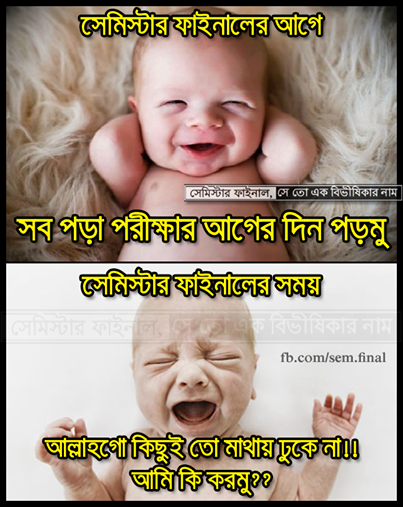
Caption: সেমিস্টার ফাইনালের আগে সব পড়া পরীক্ষার আগের দিন পড়মু সেমিস্টার ফাইনালের সময় আল্লাহগো কিছুই তো মাথায় ঢুকে না!! আমি কি করমু??
Label: non-hate